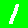
Digit: 1